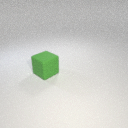
large green rubber cube